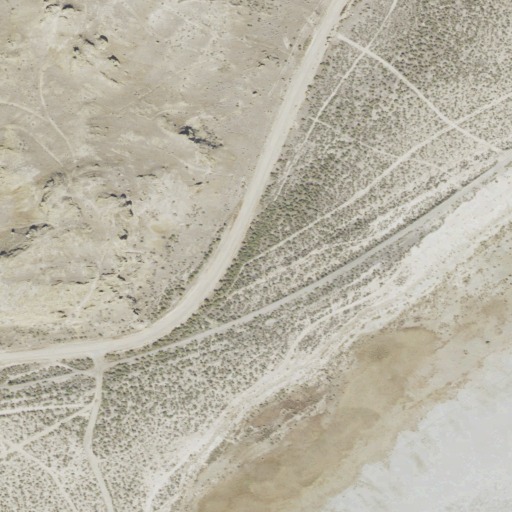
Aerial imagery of mountains in Utah named Hansel Mountains containing shrub, barren land, open development, herbaceous wetlands, low intensity development, and medium intensity development